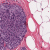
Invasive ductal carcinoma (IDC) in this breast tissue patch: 0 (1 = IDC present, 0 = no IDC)